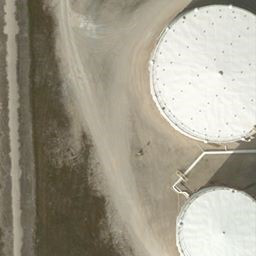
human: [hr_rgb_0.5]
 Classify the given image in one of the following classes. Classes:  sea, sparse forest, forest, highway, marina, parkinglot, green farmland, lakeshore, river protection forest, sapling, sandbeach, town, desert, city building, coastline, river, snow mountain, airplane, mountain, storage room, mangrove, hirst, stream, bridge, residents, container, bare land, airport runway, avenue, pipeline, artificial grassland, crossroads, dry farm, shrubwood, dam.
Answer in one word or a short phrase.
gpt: storage room